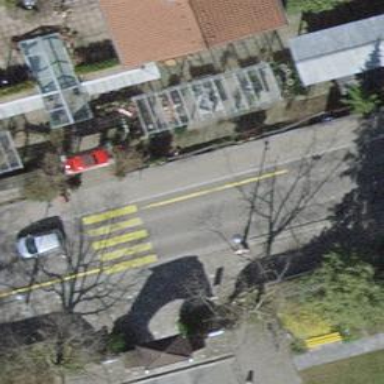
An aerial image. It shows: Uncontrolled zebra crossing on the road.